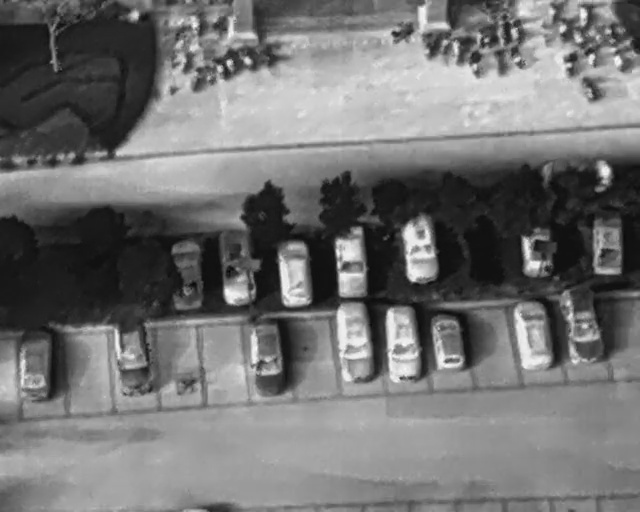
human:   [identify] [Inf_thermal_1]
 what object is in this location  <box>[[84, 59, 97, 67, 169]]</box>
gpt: <ref>1 large car at the right</ref>

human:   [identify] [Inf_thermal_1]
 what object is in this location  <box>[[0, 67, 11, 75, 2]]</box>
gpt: <ref>1 medium car at the bottom left</ref>